Aerial crown-view tile of a tropical tree (Barro Colorado Island, Panama), acquired 20240716:
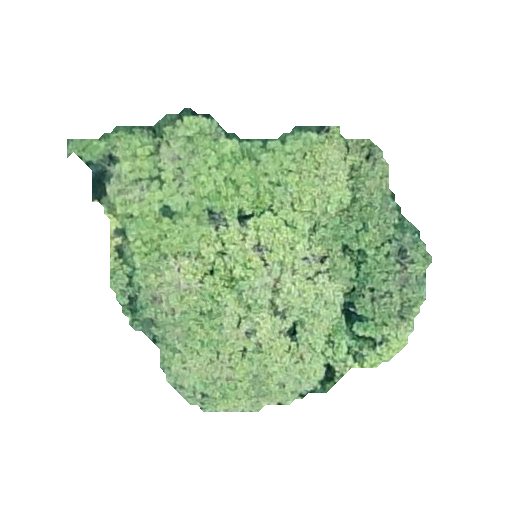
Species: Alseis blackiana
GBIF accepted scientific name: Alseis blackiana
Crown area: 117.901 m²